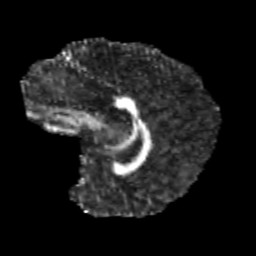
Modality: FA
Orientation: sagittal
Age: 10
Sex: male
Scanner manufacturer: siemens
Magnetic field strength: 3 T
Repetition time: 3.8 s
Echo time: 0.07 s